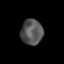
Tissue: lung
Cell type: Others
Senescence score: 0.2075
Nuclear area (px): 549
Mean DAPI intensity: 84.579